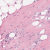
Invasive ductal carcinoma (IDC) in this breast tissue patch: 0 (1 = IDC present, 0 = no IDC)